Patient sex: M
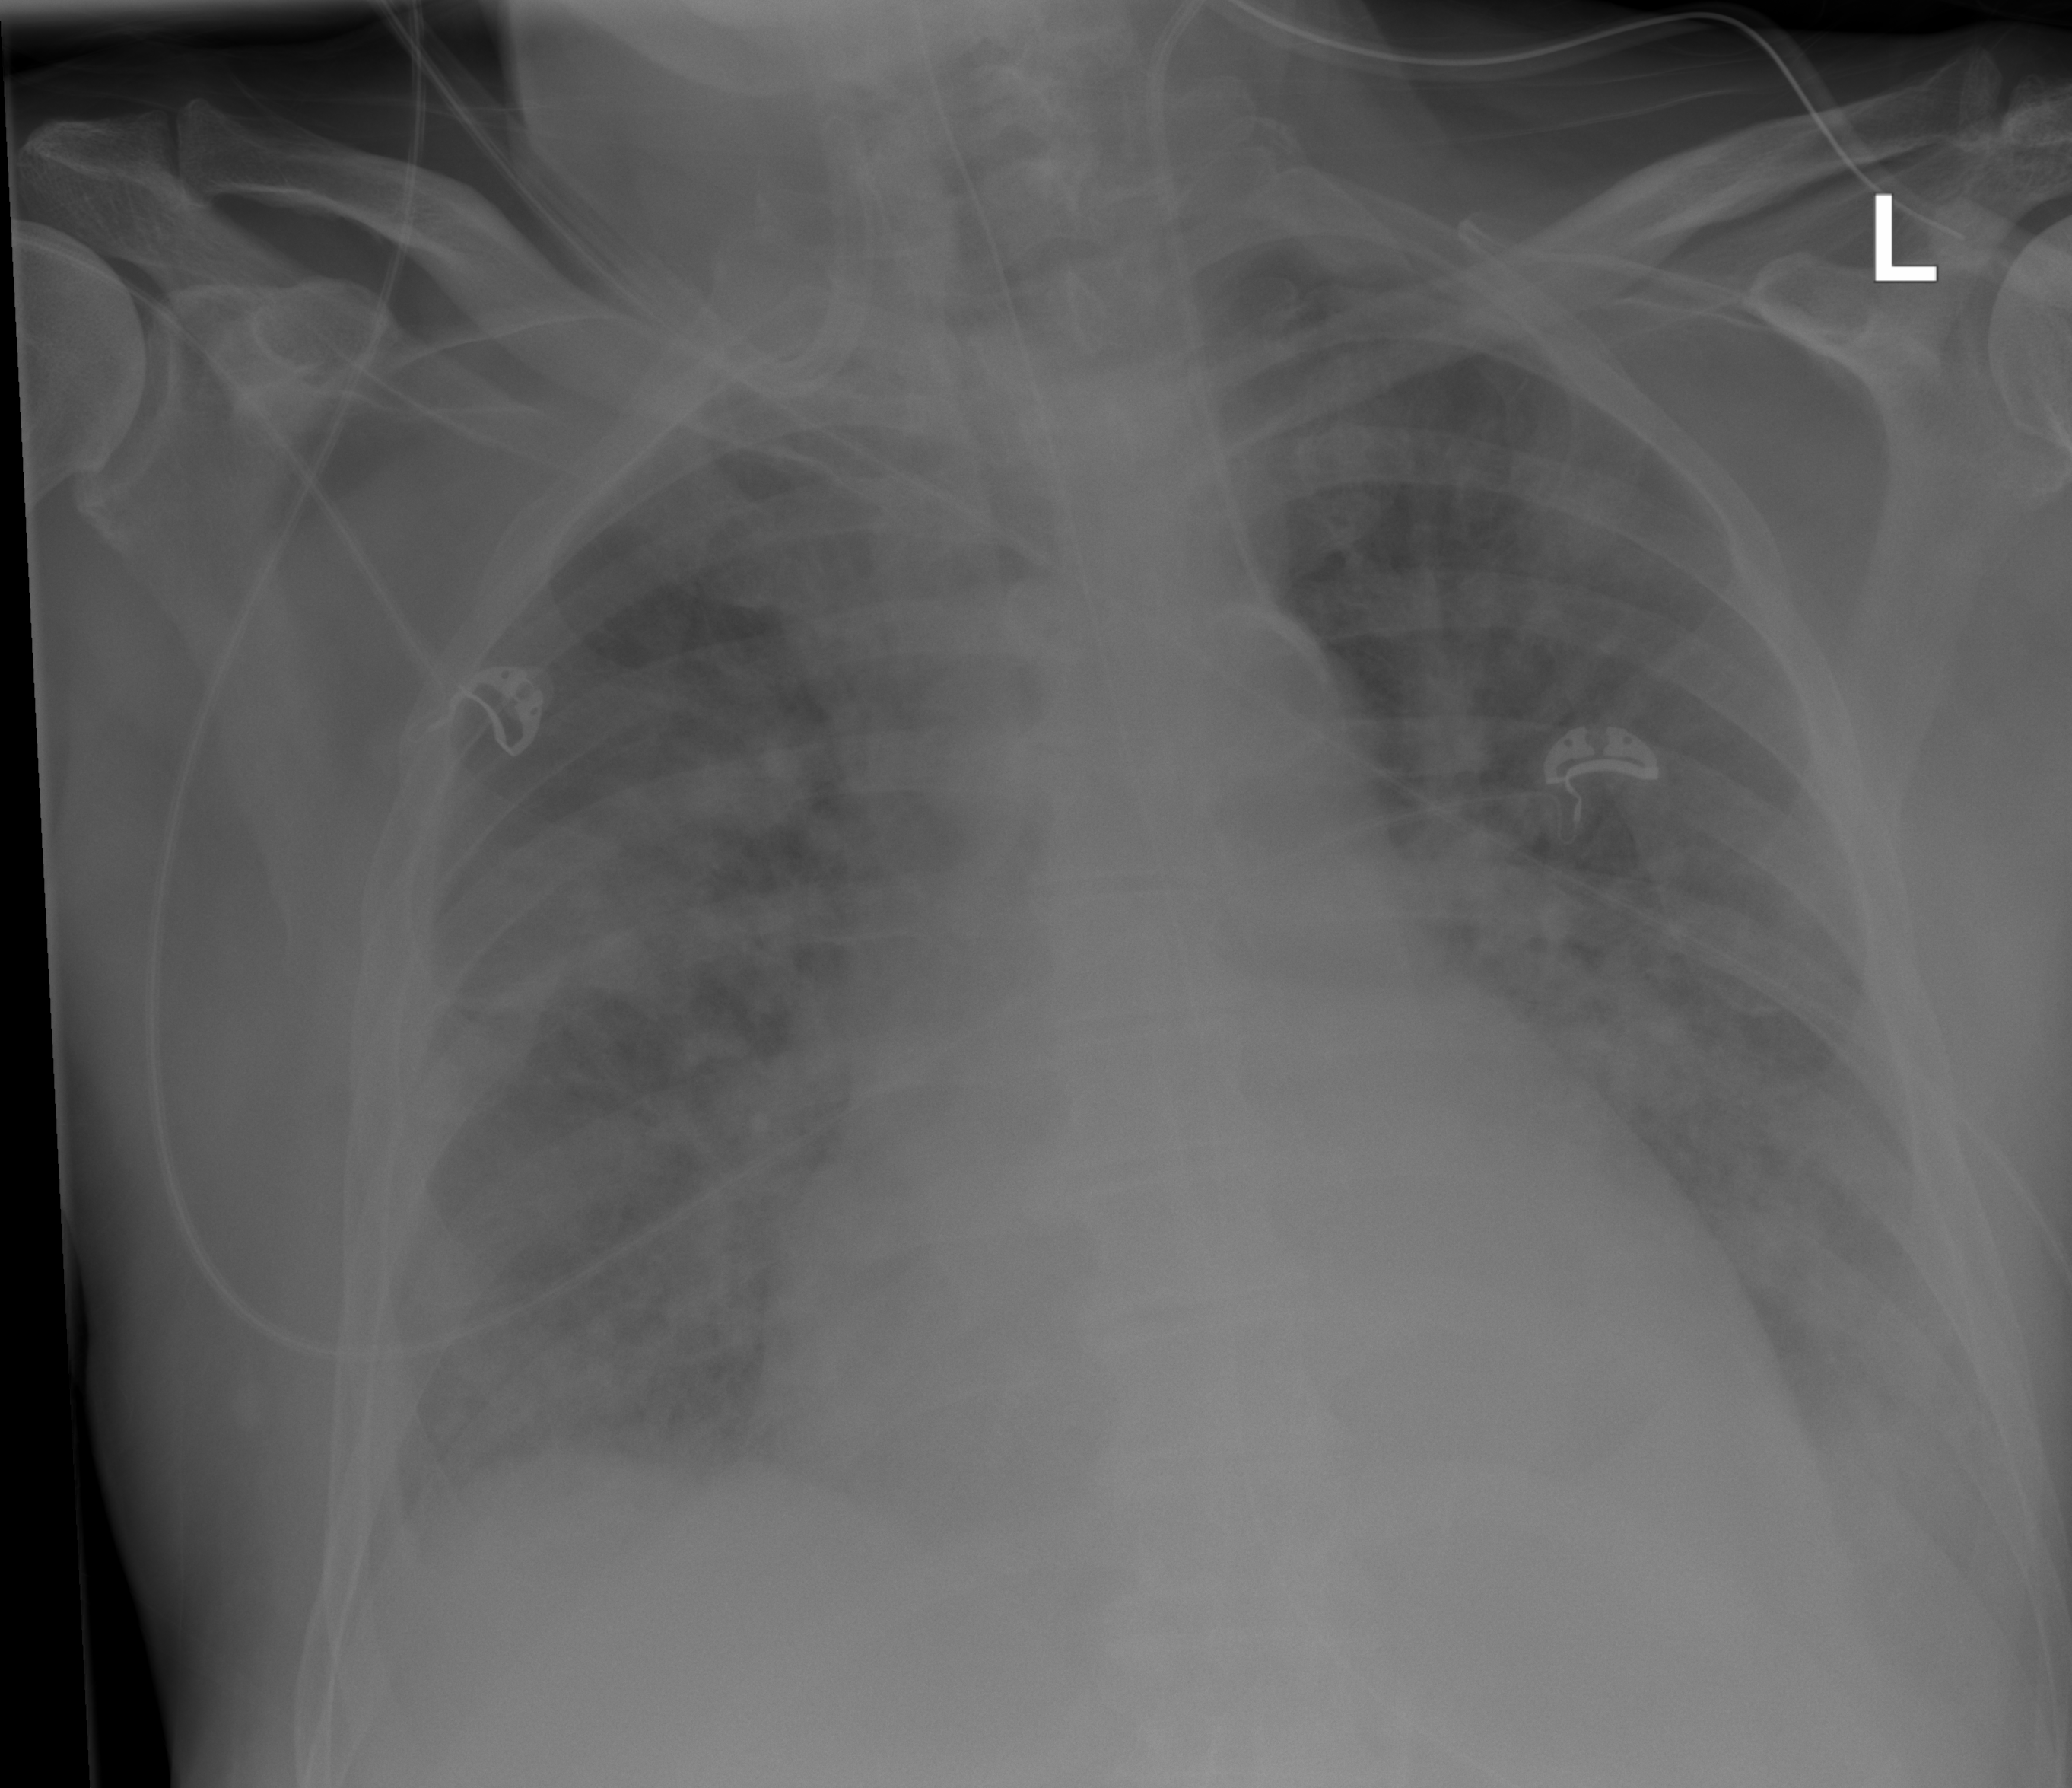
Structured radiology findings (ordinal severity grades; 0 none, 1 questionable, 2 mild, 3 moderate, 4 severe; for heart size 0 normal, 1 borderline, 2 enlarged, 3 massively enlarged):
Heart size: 2
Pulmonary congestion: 2
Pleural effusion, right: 2
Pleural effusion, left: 2
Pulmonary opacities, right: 2
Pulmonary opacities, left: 2
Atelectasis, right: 2
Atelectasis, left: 2